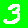
Digit: 3